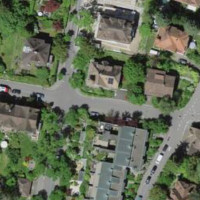
EUNIS habitat code: 55
Species observed at this site:
Buxus sempervirens
Geranium nodosum